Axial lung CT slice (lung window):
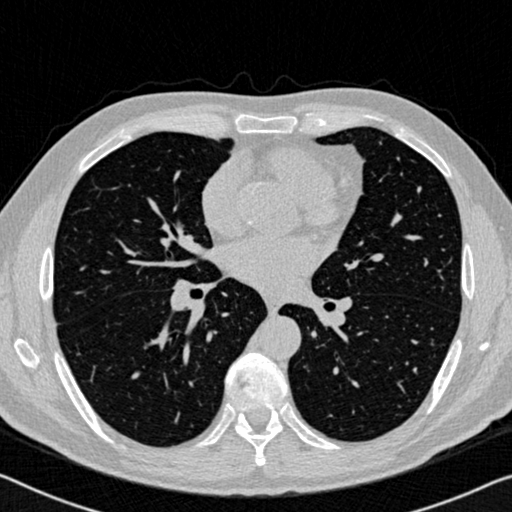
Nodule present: no